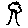
Label: tree